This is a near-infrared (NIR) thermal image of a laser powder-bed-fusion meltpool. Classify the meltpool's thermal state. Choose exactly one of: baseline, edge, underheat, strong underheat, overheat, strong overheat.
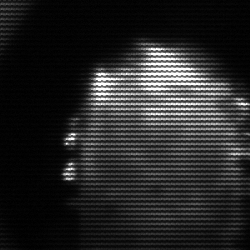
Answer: baseline